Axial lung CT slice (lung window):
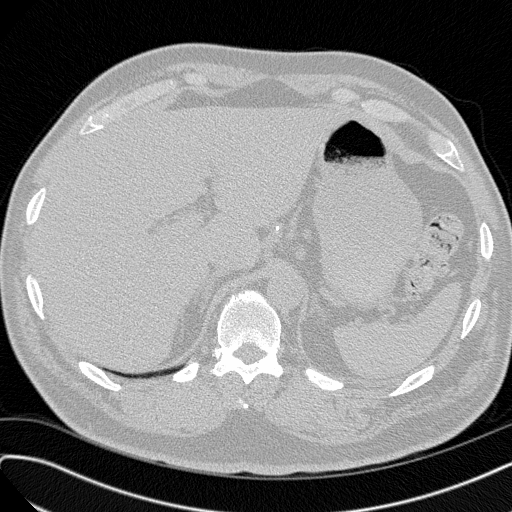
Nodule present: no